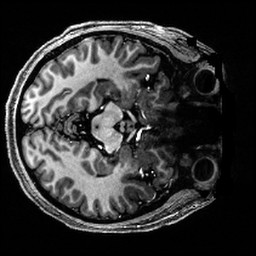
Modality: T1w
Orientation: axial
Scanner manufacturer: siemens
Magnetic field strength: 6.98 T
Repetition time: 5 s
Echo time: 0.00343 s